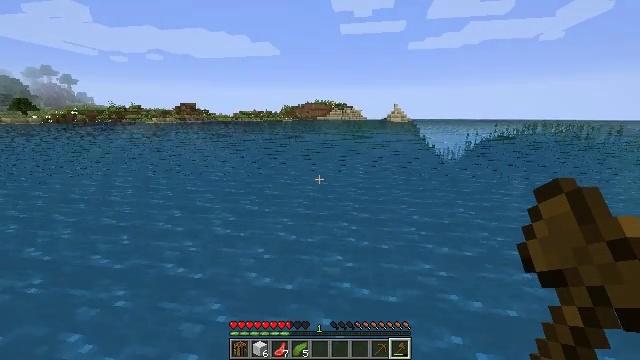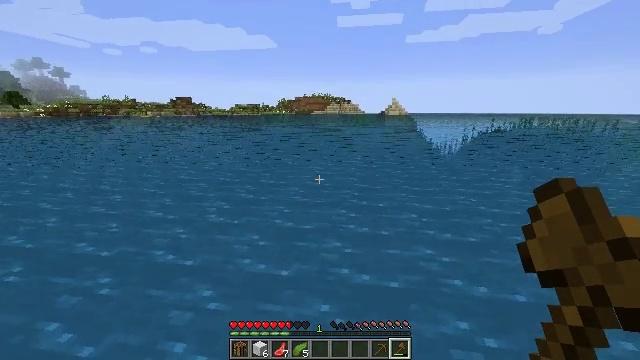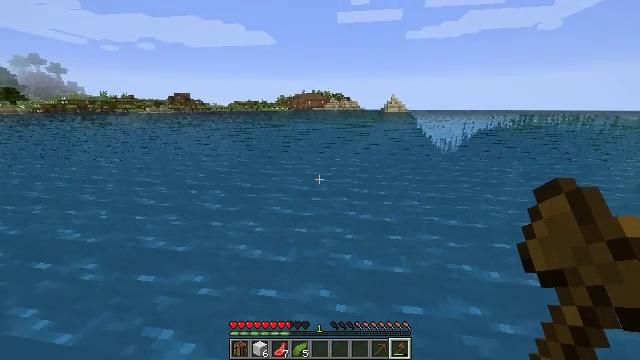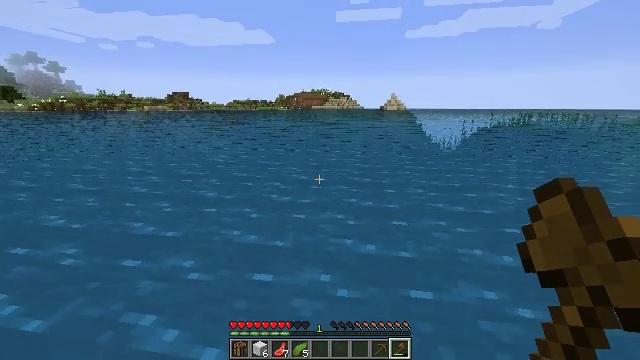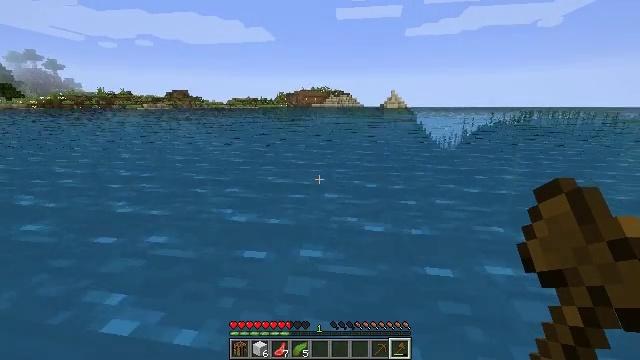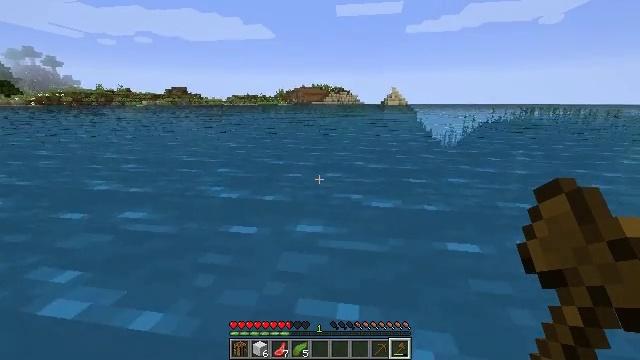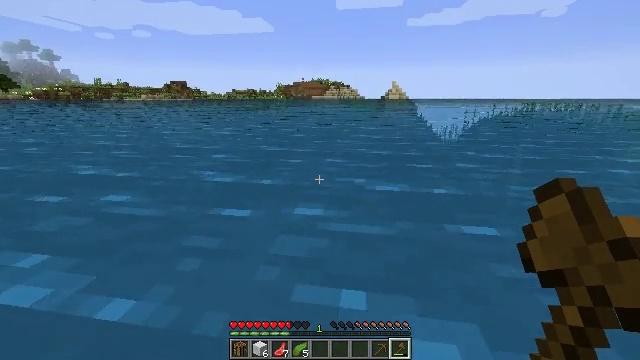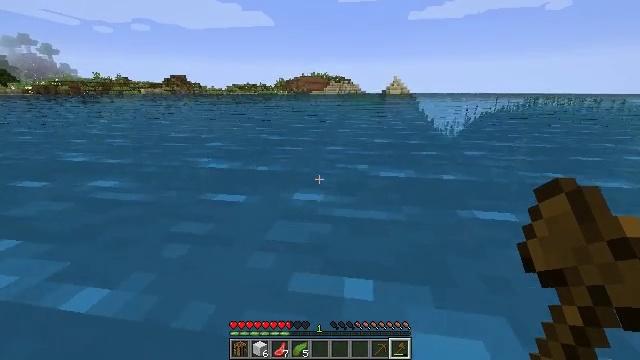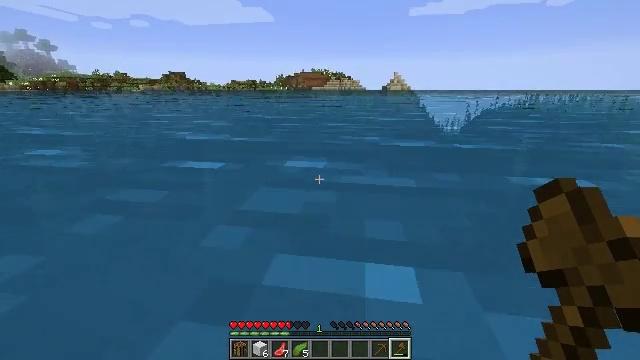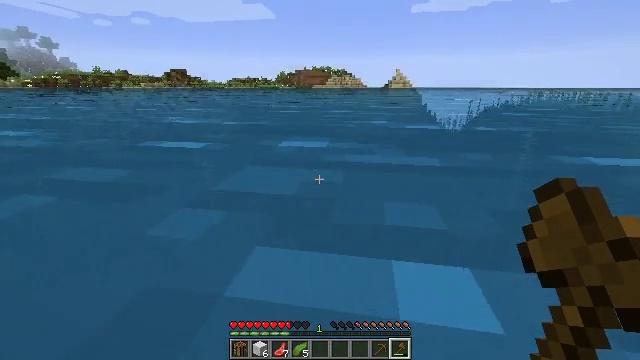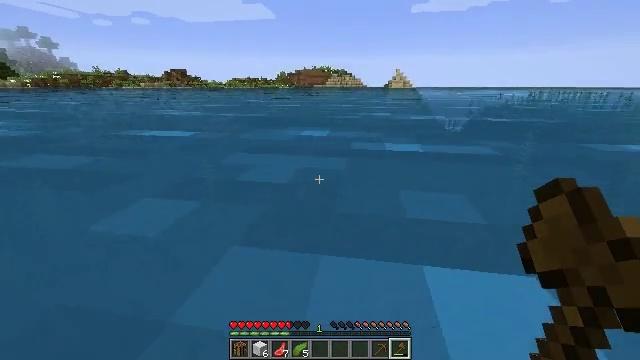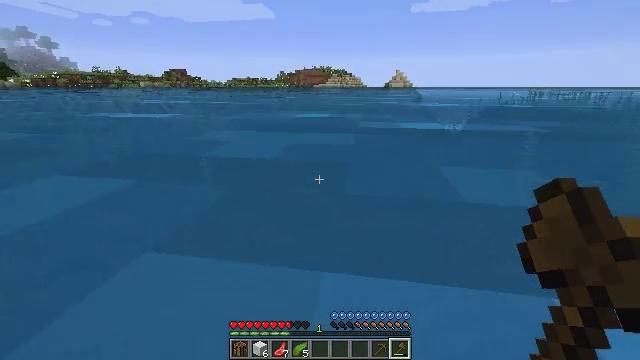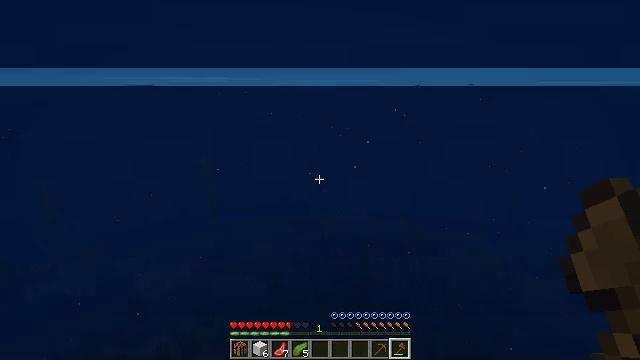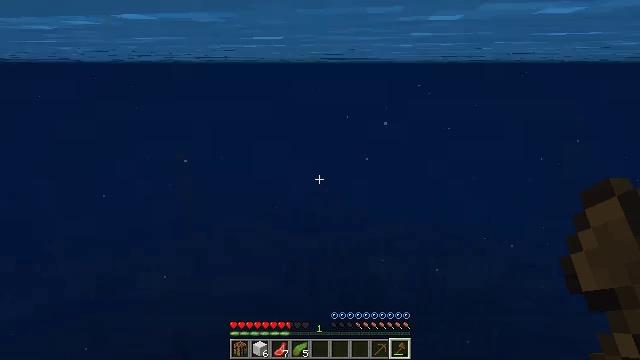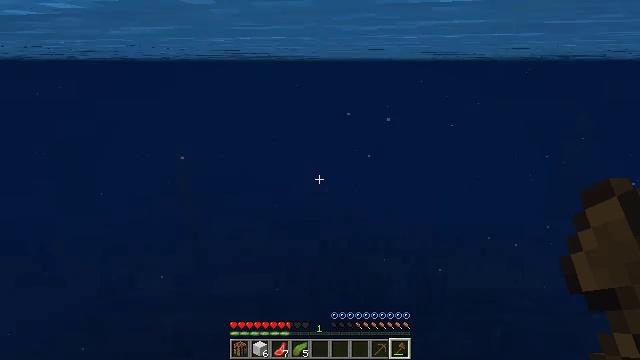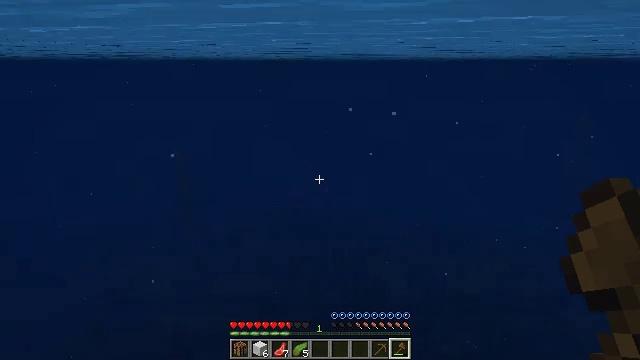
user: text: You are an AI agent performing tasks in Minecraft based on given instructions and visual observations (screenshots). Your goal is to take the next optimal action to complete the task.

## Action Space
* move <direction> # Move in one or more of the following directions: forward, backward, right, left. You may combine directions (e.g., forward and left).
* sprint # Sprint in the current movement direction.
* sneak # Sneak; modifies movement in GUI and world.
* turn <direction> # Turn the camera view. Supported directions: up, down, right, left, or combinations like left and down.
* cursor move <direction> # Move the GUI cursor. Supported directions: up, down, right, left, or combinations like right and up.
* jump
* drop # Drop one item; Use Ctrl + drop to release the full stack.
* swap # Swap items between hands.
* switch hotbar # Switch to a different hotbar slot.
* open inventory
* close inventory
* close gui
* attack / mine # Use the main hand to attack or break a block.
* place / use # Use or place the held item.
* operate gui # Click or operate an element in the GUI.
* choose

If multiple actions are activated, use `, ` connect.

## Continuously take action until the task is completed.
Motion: motion action
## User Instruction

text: Mine the kelp to collect it for resources.
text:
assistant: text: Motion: move forward, turn down
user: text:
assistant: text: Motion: move forward
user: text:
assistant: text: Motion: move forward
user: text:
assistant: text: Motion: move forward
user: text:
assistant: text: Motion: move forward
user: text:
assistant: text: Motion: move forward, turn down
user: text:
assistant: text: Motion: move forward, sprint, turn down
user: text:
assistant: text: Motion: move forward, sprint
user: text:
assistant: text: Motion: move forward, sprint
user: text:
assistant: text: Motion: move forward, sprint
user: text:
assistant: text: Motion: move forward, sprint
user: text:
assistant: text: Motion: move forward
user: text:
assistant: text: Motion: move forward
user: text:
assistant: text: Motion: move forward
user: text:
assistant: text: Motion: move forward
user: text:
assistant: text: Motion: move forward
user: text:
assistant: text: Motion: move forward
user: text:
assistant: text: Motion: move forward
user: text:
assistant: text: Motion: move forward
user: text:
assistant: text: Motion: move forward
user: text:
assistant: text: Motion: move forward
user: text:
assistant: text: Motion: move forward, turn up
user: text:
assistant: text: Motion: move forward, sprint, turn up
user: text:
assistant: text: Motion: move forward, sprint, turn up
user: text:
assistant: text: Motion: move forward, sprint
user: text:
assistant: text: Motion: move forward, sprint
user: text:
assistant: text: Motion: move forward, turn left
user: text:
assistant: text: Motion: move forward, turn right
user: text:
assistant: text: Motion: move forward
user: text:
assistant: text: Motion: move forward